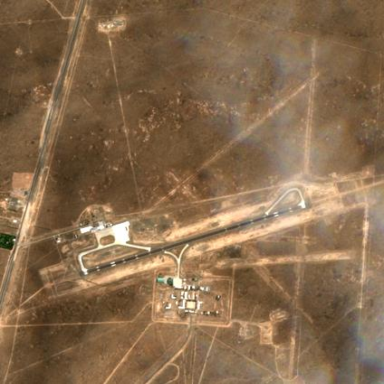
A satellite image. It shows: Aerodrome that serves as both military and public airport.